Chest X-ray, PA view. Patient: 42 years old, sex M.
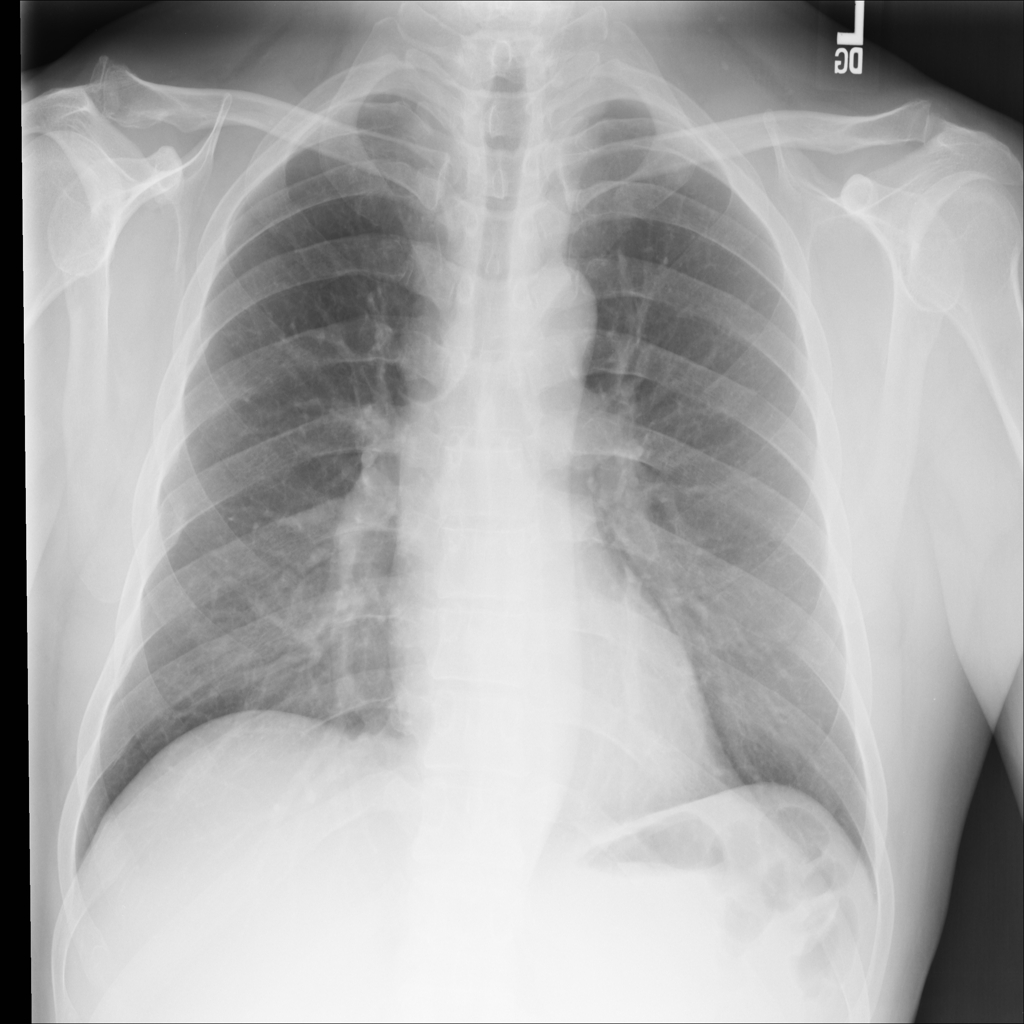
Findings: No Finding